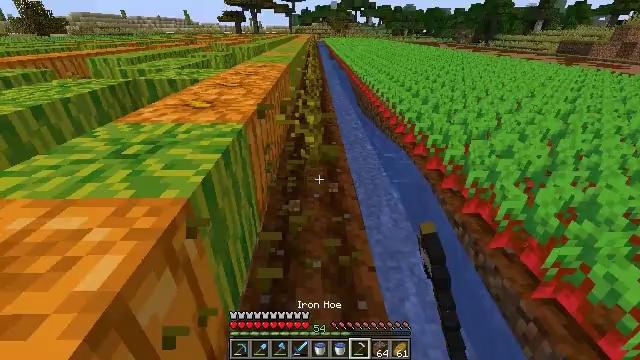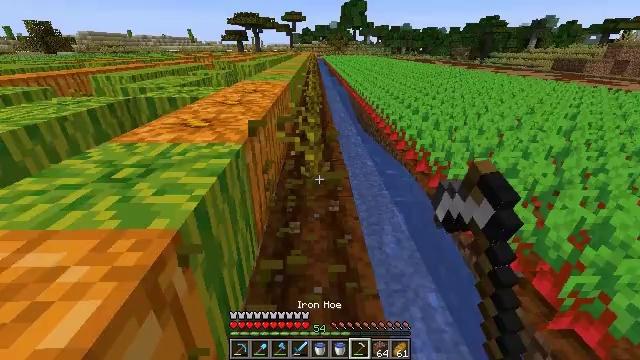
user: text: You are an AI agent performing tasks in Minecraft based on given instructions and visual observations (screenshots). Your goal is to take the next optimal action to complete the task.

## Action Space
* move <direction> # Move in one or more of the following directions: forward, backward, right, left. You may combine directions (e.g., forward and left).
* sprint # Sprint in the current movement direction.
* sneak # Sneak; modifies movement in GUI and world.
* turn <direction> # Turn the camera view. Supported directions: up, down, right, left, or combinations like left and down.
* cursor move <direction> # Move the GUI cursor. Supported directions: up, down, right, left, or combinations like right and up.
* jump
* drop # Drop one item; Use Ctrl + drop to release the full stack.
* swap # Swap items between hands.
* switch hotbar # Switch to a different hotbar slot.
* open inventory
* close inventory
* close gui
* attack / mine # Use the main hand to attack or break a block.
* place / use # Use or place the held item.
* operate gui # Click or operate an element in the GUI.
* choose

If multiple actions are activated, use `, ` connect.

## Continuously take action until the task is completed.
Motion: motion action
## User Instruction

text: Harvest the pumpkin stem by left-clicking.
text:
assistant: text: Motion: move forward, turn up, attack / mine
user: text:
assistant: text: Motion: attack / mine